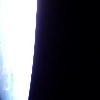
Label: space